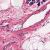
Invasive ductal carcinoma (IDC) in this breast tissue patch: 0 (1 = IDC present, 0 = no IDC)